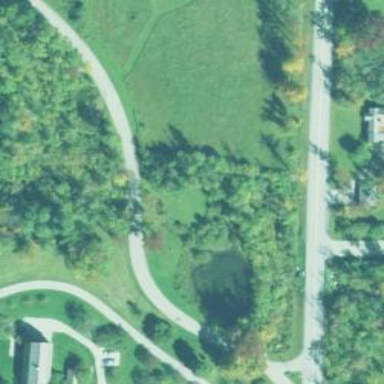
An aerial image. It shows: Culvert tunnel.